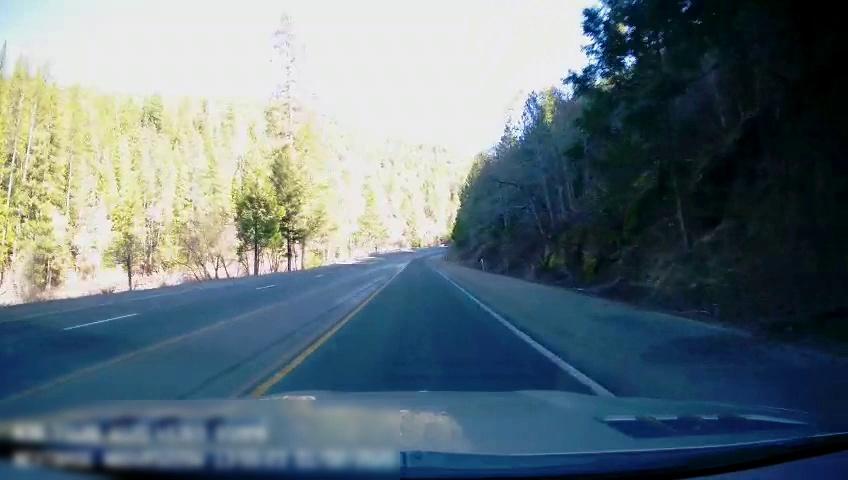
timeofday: Day
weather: Sunny
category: Drivable Space
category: Lanes | Opposite Lane
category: Lanes | Alternate Lane
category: Lanes | Opposite Lane
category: Lanes | Current Lane
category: Lanes | Alternate Lane
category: Lanes | Opposite Lane